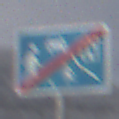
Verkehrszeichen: EndeVerkehrsberuhigterBereich
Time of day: MorningAfternoon
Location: Outdoor (Nature)
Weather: PartlyCloudy
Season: Winter
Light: Natural